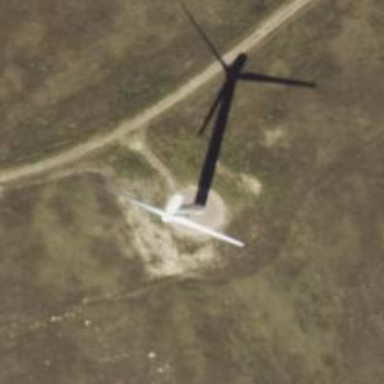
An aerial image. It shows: Wind power generator with wind turbines.